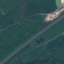
Land use / land cover: Highway